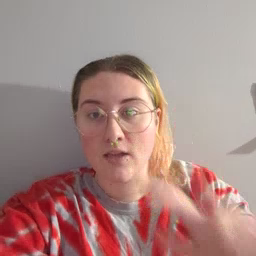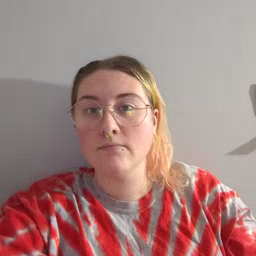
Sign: hear